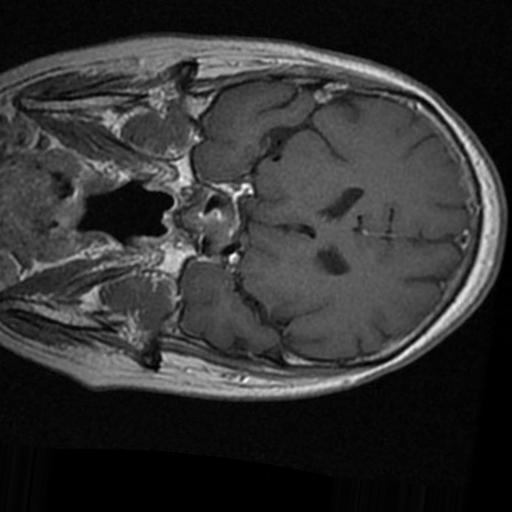
Label: brain_tumor